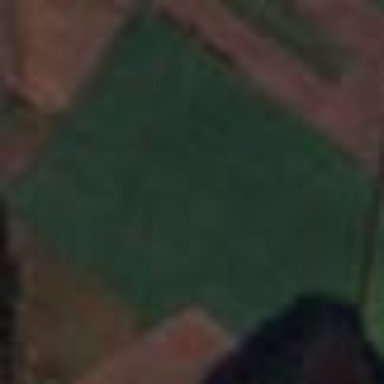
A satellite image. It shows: View of farmland.